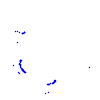
Particle: pion